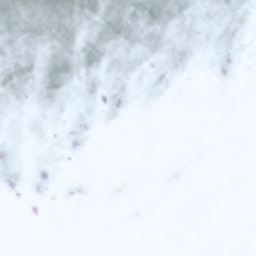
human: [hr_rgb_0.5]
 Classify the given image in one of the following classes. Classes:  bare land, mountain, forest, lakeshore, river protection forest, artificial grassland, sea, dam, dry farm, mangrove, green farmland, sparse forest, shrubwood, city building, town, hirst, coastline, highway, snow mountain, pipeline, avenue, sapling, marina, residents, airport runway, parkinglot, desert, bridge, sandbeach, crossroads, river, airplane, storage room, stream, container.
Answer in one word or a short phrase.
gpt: snow mountain